Question: So i installed cocoapods and also crated a Project into which i intended to install a framework to it using CocoaPods but i get this error

I specified in the pod Insert:
'''
platform :ios, '7.0'
pod 'FlatUIKit 1.3'
'''
and then went back to the Command line and used "pod install"
so as i thought it would install i got this seemingly error like text on screen as shown in the Picture.
How would i do this correctly?
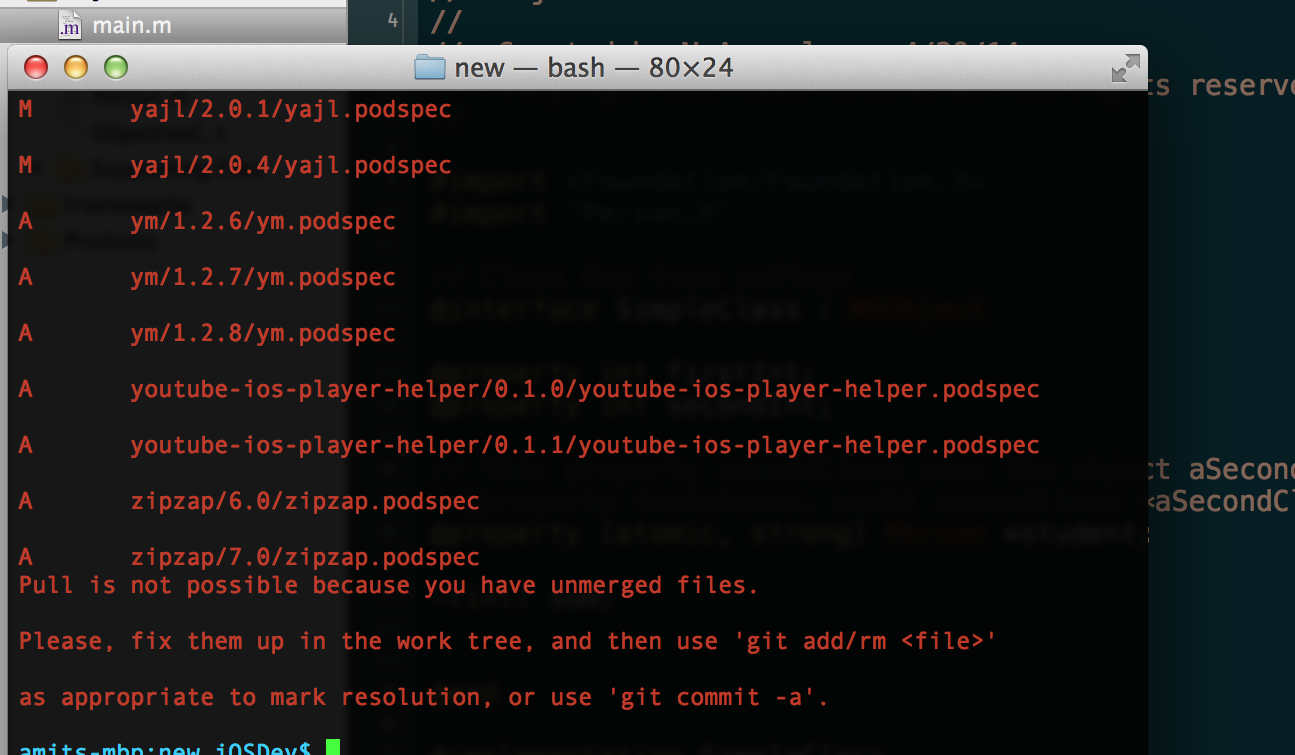
Answer: Try this podfile:
'''
platform :ios, '7.0'
pod 'FlatUIKit', '~> 1.3'
'''
Also you may want to read this:
<URL>